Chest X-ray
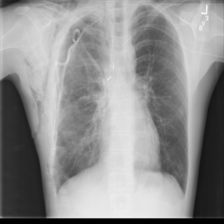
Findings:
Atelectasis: negative
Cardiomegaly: negative
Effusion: negative
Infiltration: negative
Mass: negative
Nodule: negative
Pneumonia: negative
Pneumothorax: positive
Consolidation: negative
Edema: negative
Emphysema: negative
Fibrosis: negative
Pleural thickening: negative
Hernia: negative